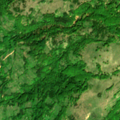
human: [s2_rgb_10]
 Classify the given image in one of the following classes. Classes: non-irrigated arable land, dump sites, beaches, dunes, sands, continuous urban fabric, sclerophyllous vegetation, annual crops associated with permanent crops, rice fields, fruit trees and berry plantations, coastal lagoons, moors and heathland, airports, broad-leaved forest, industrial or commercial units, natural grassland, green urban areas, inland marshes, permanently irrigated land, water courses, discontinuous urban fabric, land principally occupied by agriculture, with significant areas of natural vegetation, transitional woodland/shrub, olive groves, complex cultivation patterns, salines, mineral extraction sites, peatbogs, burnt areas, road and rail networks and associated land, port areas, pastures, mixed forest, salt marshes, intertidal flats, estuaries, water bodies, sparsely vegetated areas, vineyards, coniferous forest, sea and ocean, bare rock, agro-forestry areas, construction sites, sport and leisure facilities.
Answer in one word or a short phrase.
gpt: pastures, land principally occupied by agriculture, with significant areas of natural vegetation, broad-leaved forest, natural grassland